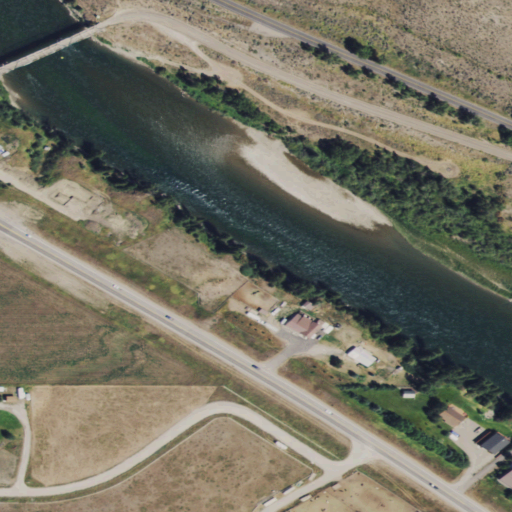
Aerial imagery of valley in Wyoming named Dells Canyon containing shrub, open water, open development, low intensity development, evergreen forest, medium intensity development, and herbaceous wetlands